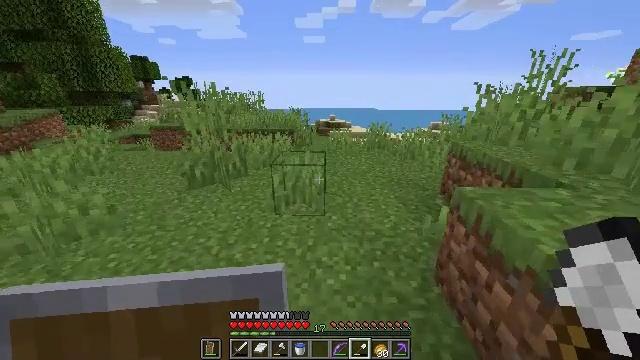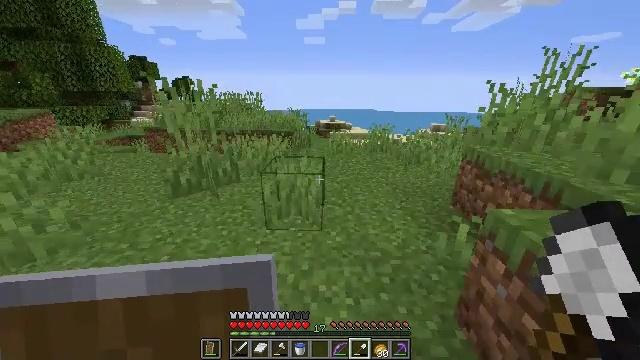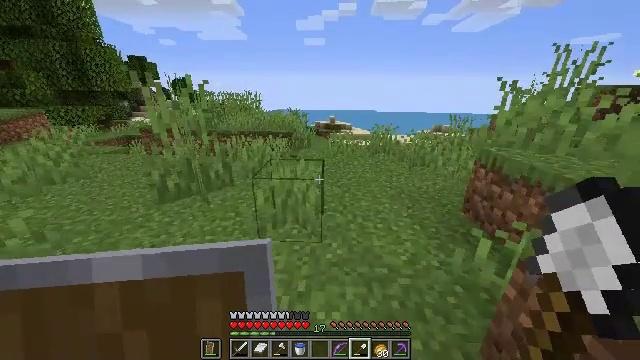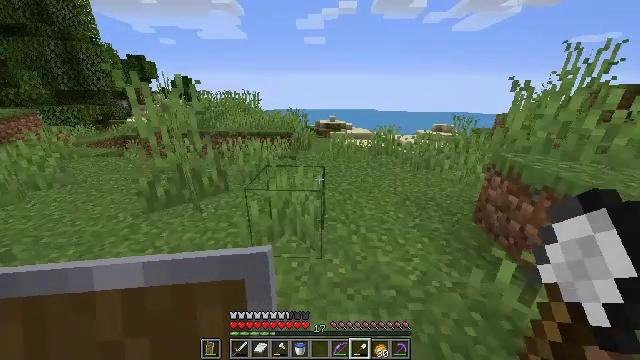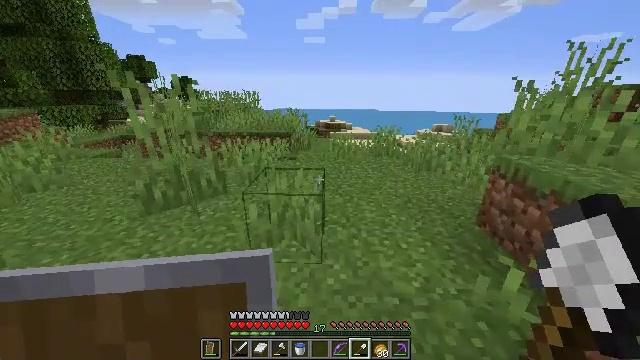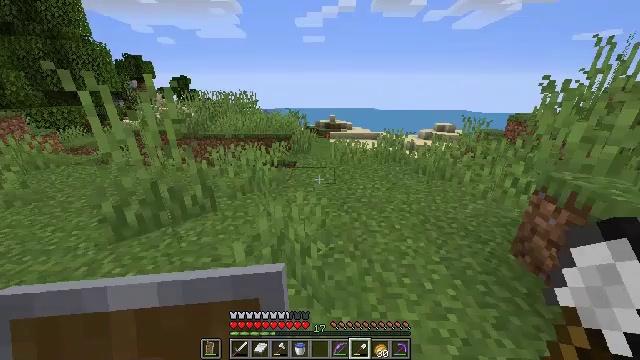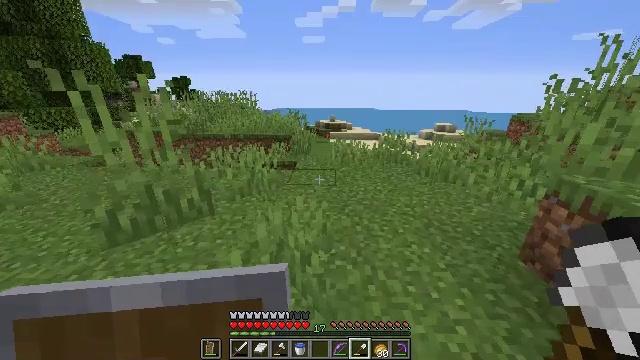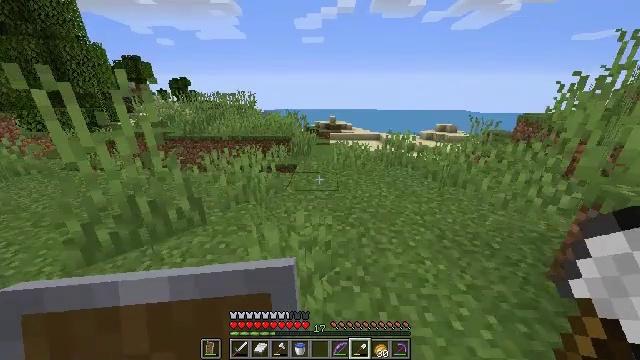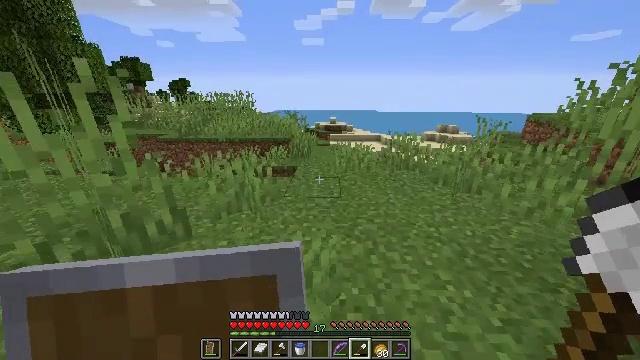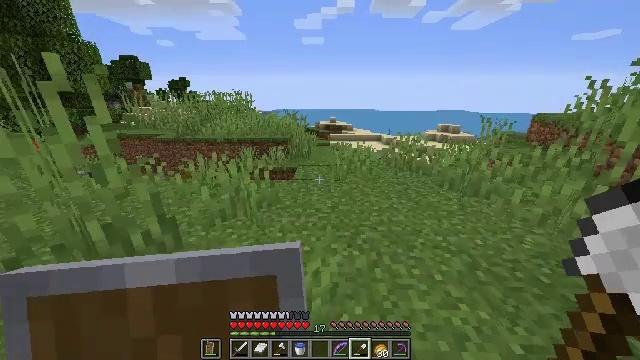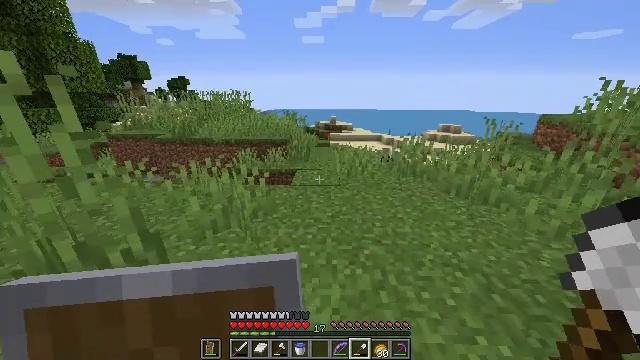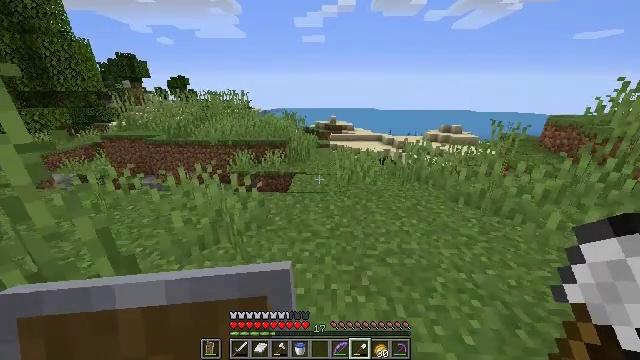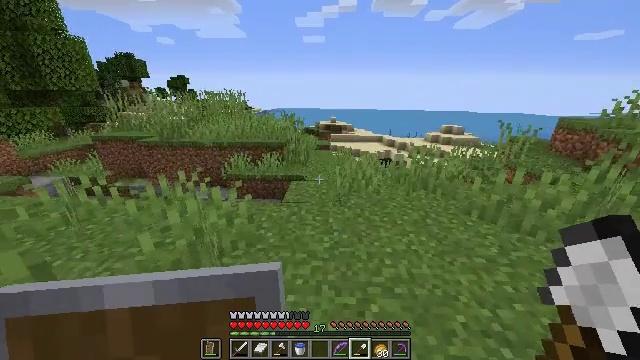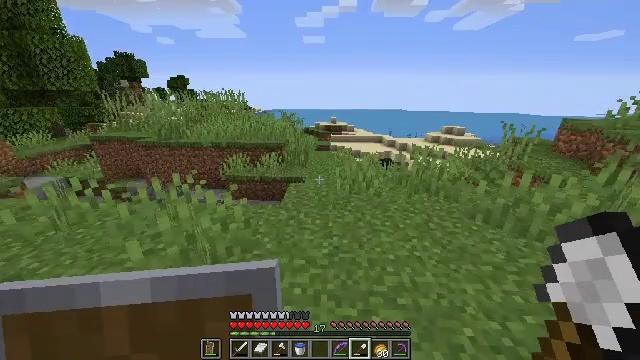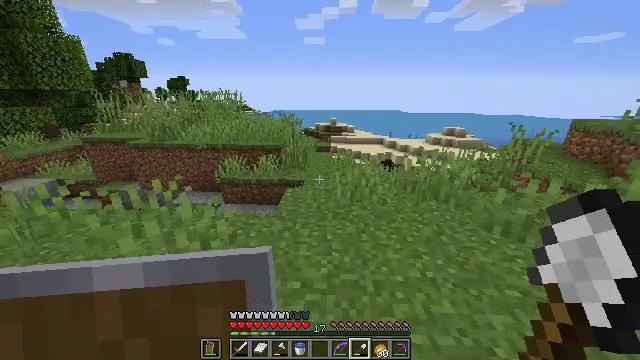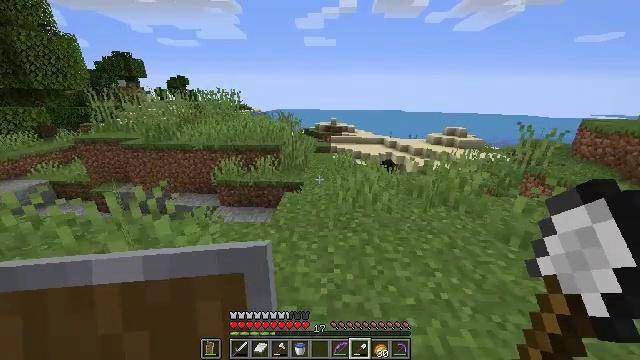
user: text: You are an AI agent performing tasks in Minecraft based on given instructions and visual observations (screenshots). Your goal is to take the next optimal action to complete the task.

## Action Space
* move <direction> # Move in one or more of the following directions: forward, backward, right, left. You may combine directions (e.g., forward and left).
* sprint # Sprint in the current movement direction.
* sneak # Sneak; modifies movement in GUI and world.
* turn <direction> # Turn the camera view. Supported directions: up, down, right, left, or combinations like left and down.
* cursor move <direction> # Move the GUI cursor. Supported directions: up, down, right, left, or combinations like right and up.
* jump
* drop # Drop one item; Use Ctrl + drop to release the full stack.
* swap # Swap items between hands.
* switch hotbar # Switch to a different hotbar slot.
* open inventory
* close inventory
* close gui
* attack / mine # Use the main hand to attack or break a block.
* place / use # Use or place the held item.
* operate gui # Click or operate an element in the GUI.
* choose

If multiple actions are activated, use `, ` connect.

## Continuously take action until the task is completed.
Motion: motion action
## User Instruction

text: Collect sand to make glass.
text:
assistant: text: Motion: move forward
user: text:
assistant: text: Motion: move forward
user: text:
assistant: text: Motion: move forward
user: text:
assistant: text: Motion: move forward
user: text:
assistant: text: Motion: move forward
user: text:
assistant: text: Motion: move forward
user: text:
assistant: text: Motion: move forward
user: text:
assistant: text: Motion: move forward
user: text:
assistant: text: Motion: move forward
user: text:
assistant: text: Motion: move forward
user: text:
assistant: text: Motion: move forward
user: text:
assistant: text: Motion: move forward
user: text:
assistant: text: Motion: move forward
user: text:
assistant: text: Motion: move forward
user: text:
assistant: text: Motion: move forward
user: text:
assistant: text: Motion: move forward
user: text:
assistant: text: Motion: move forward and move right
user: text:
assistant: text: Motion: move forward and move right
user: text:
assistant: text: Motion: move forward and move right
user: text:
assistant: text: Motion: move forward and move right
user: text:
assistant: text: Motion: move forward
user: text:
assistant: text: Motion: move forward
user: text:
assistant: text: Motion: move forward
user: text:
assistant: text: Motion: move forward
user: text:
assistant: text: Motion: move forward
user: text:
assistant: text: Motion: move forward
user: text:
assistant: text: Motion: move forward
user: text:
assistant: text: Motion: move forward
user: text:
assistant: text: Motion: move forward
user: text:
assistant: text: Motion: move forward